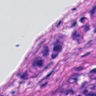
Metastatic tissue present: yes